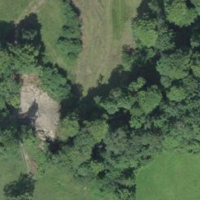
EUNIS habitat code: 24
Species observed at this site:
Corylus avellana